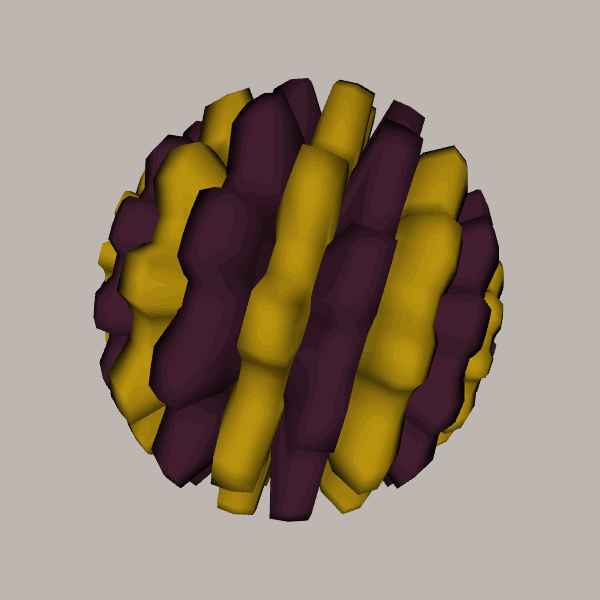
Background: light